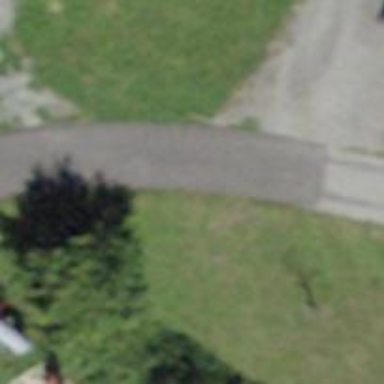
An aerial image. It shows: Residential road with asphalt surface and no sidewalk.